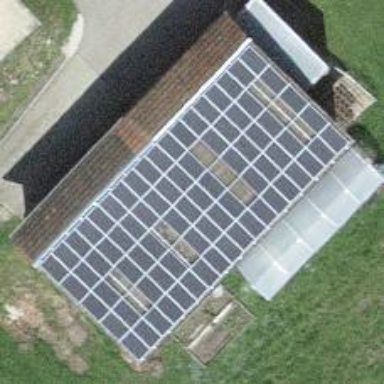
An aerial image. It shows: Solar power generator utilizing photovoltaic technology with solar photovoltaic panels.